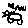
Label: cat